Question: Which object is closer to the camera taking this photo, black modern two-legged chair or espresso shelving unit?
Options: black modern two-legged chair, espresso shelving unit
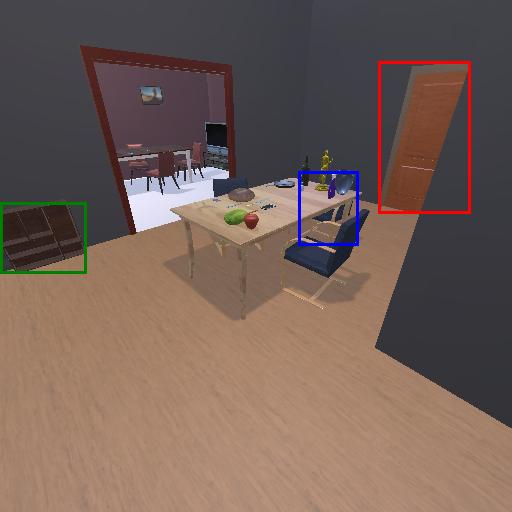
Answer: black modern two-legged chair